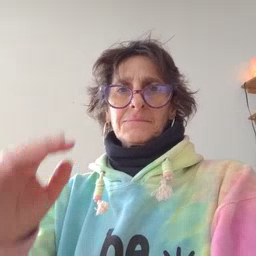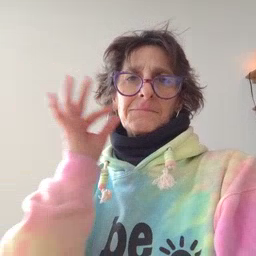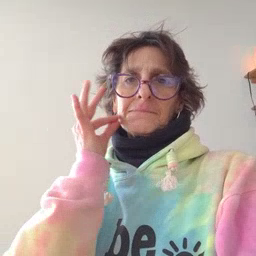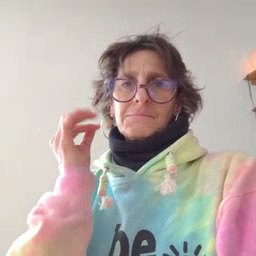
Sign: cat